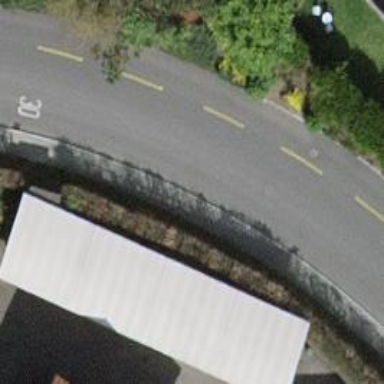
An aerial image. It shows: Tertiary road with asphalt surface. The road has cycle lane on the left side.